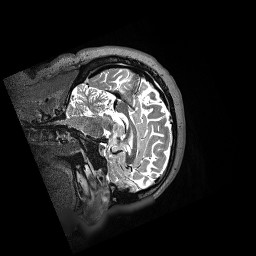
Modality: T2w
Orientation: sagittal
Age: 47
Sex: male